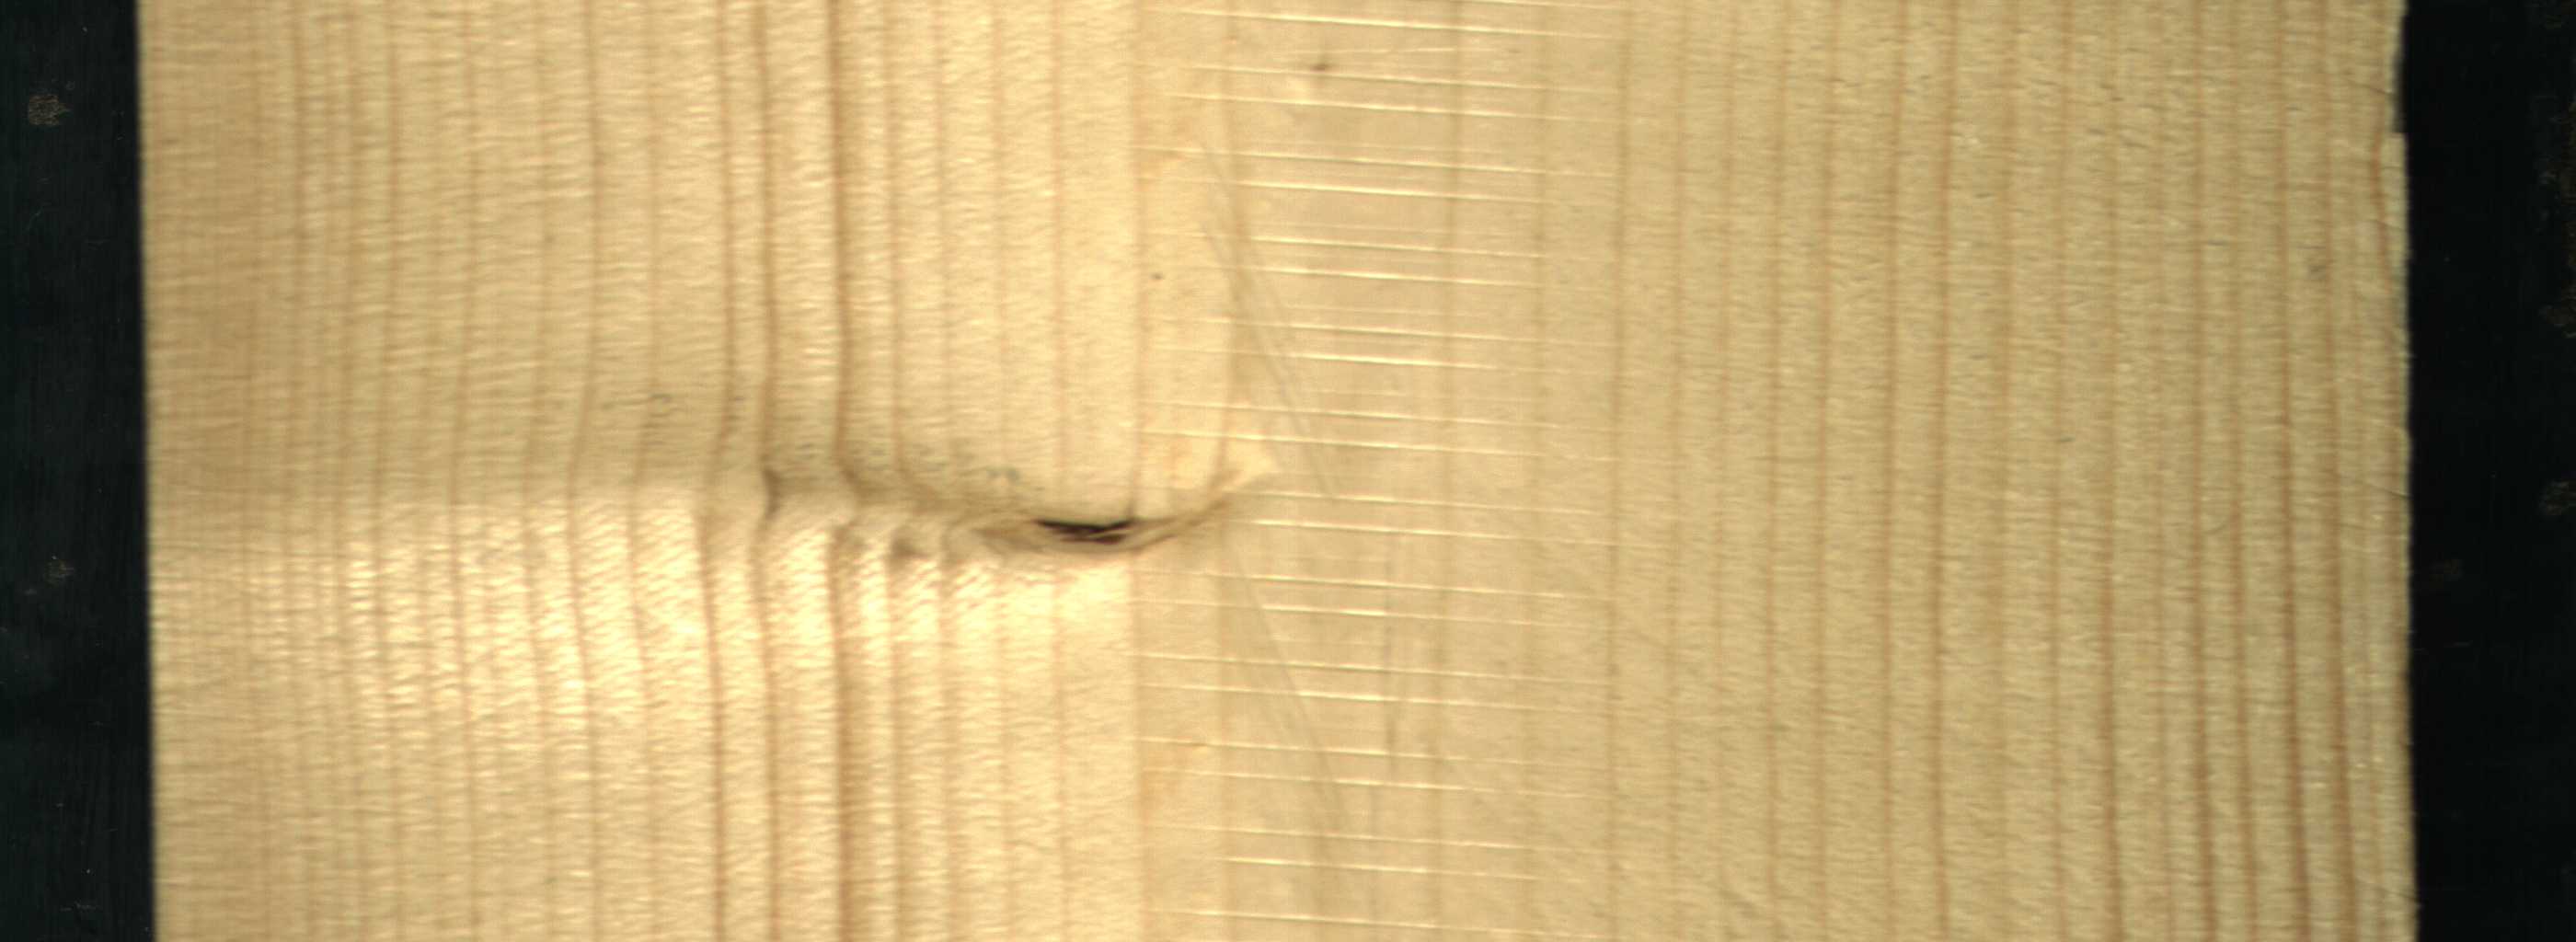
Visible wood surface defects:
Dead_Knot